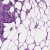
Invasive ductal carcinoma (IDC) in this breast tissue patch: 1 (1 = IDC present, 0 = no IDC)